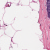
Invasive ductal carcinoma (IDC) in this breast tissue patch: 0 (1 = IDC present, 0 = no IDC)